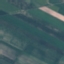
Label: AnnualCrop